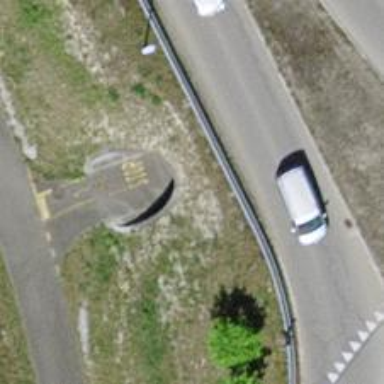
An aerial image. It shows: Cycleway running through tunnel with asphalt surface.